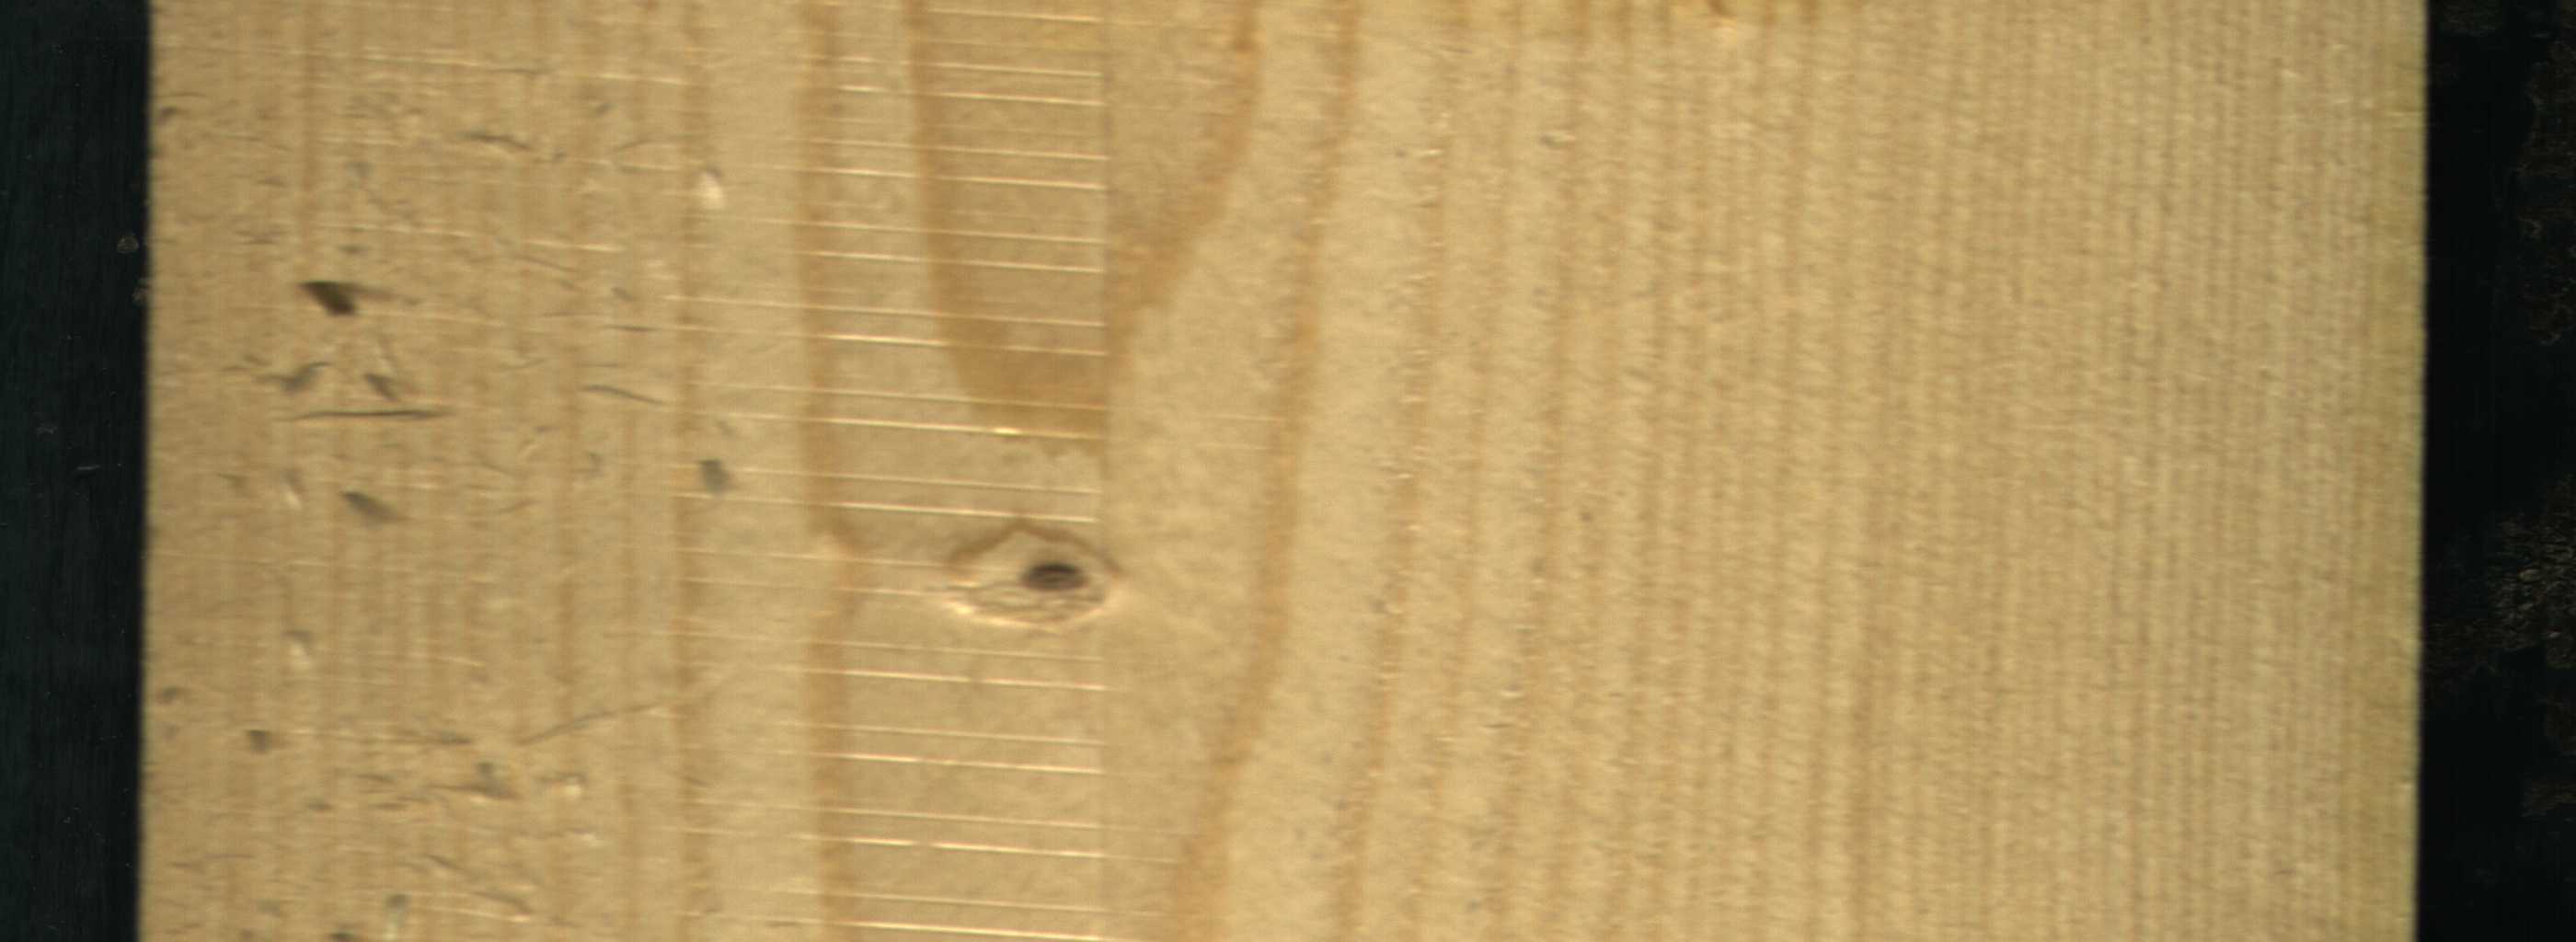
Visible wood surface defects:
Live_Knot